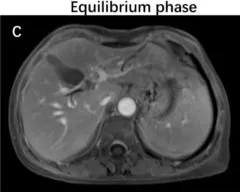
Representative MRI imaging and PET-CT maps at the end of 8 cycles of combination therapy. (A-C) At the end of the combined treatment, the liver enhanced MRI axial T1 weighted images of artery, portal vein and balance phase showed no obvious enhancement of the tumor.
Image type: radiology (mri)